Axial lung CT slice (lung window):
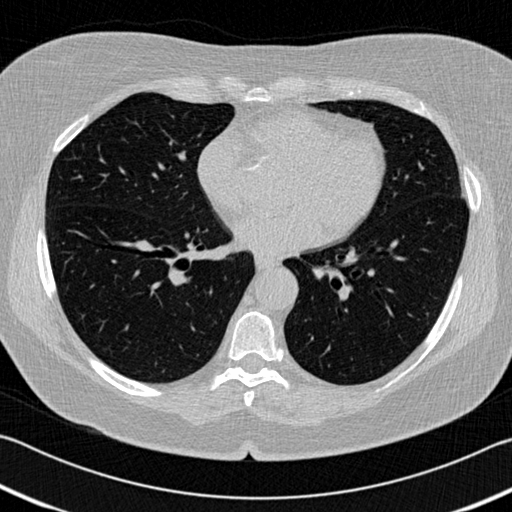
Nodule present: no